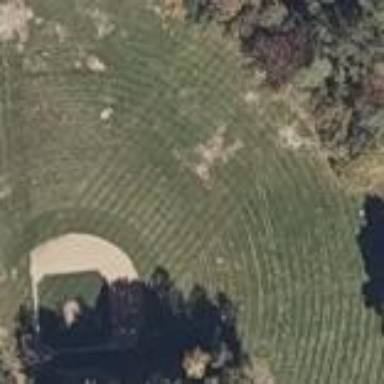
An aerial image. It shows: Grassy basketball court used for leisure activities.